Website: lowes
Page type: customer-info-address
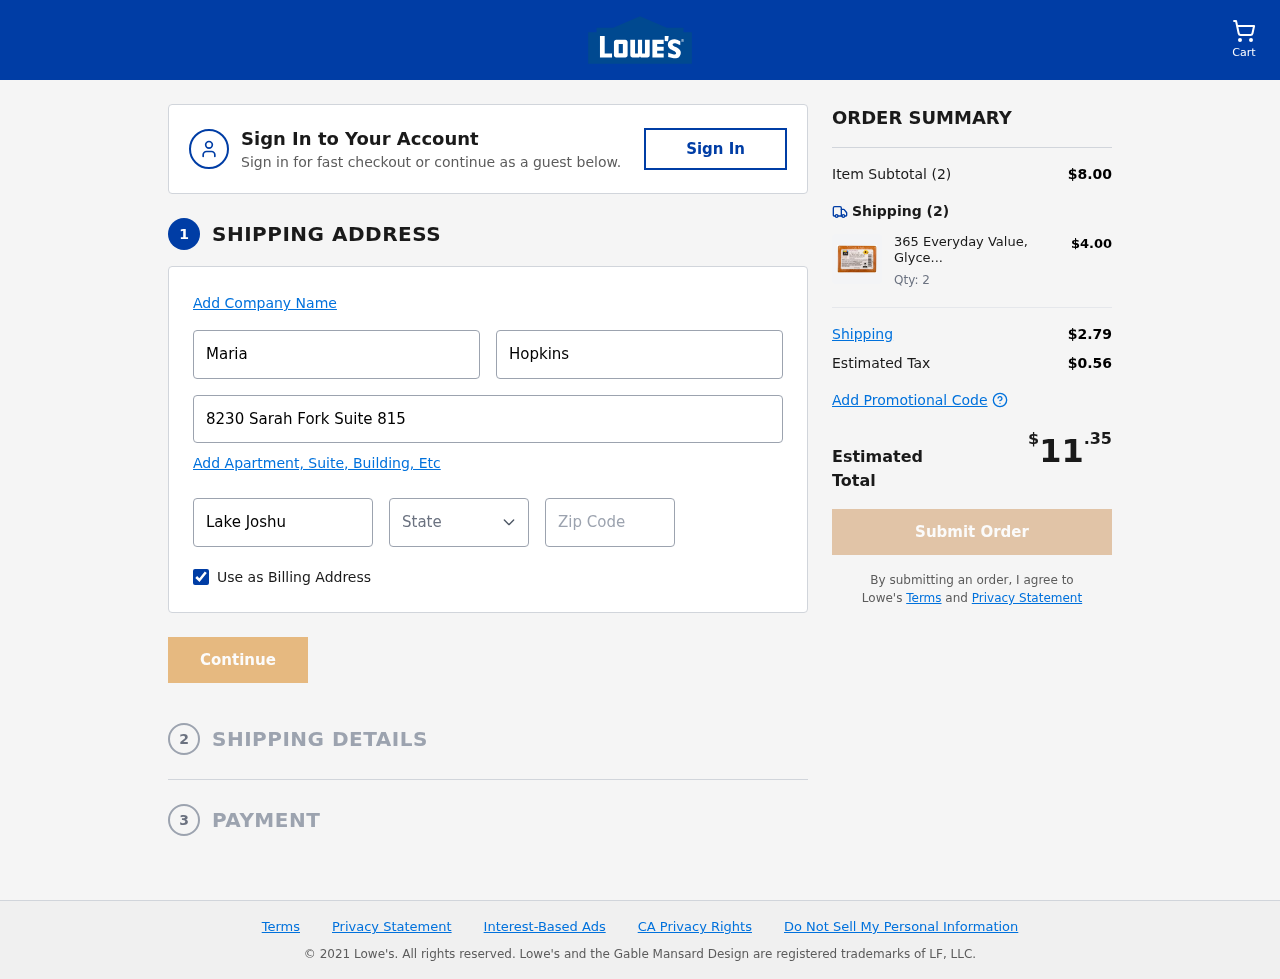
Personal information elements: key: PII_CITY
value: Lake Joshuafurt
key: PII_FIRSTNAME
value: Maria
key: PII_LASTNAME
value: Hopkins
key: PII_POSTCODE
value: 41002
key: PII_STATE_ABBR
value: AZ
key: PII_STREET
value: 8230 Sarah Fork Suite 815
Product elements: key: PRODUCT1_NAME
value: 365 Everyday Value, Glycerin Soap, Vitamin E, 4 oz
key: PRODUCT1_PRICE
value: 4
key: PRODUCT1_QUANTITY
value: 2
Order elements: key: ORDER_NUM_ITEMS
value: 2
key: ORDER_SUBTOTAL
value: $8.00
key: ORDER_NUM_ITEMS2
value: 2
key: ORDER_SHIPPING_COST
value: $2.79
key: ORDER_TAX
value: $0.56
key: ORDER_TOTAL
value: $11.35